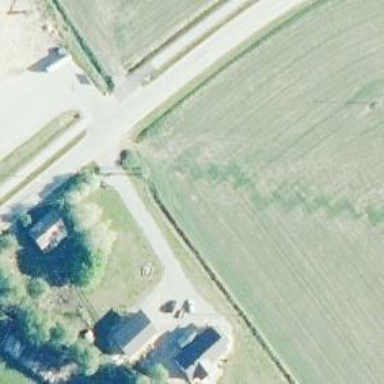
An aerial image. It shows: Sub station for power transmission.